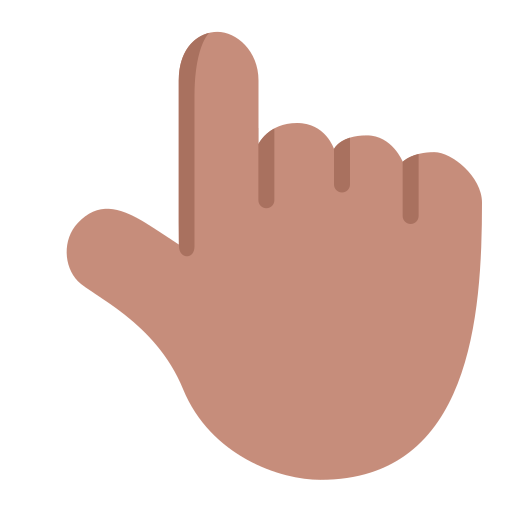
backhand index pointing up flat